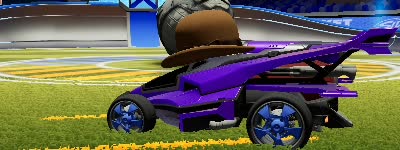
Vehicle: aftershock